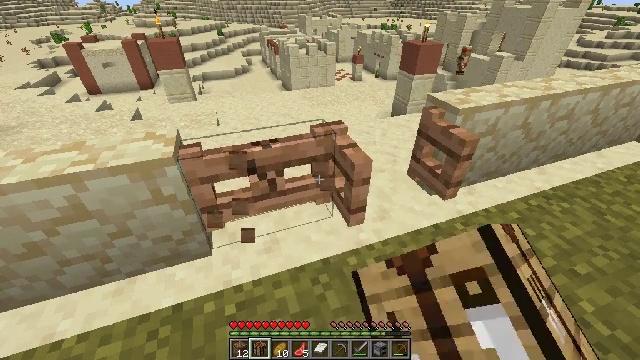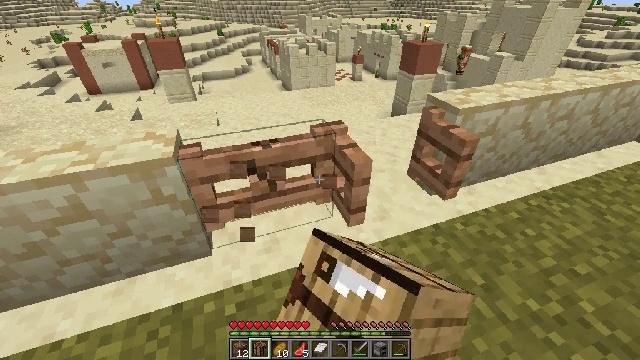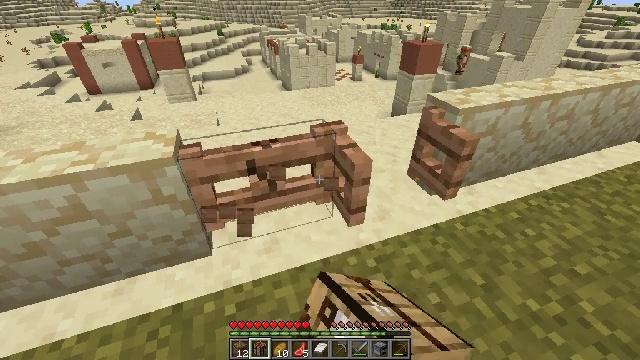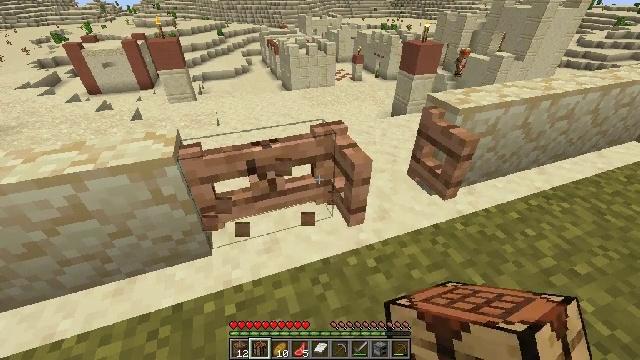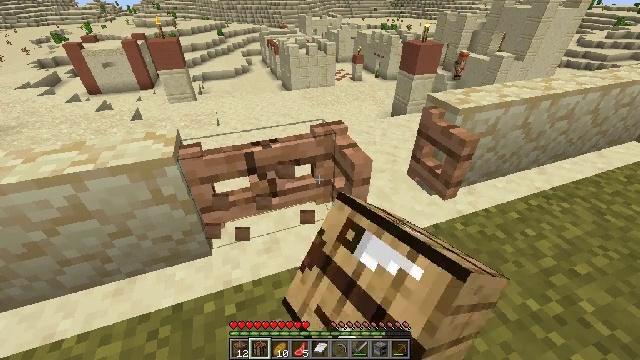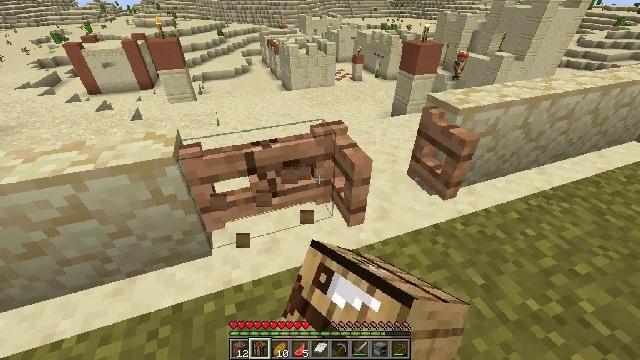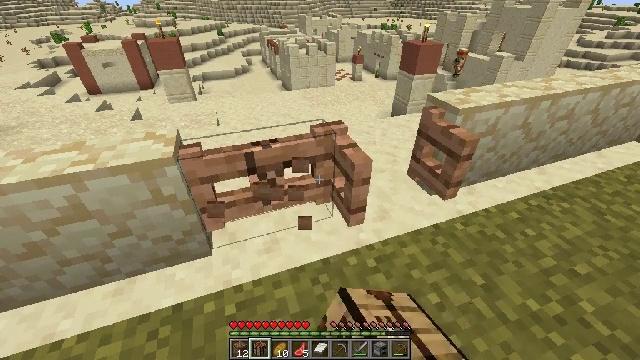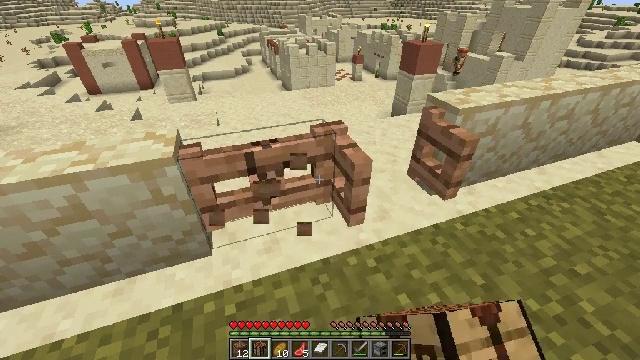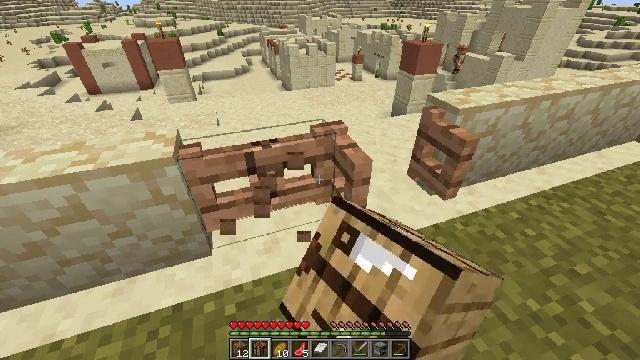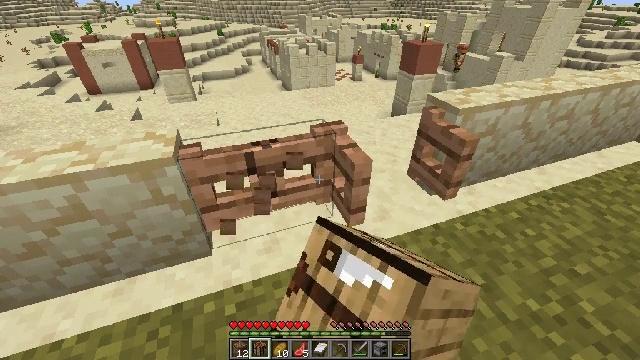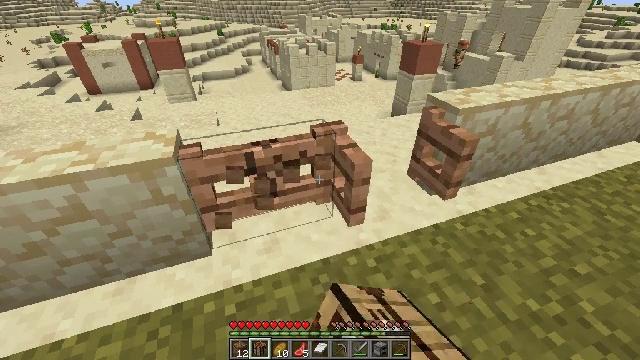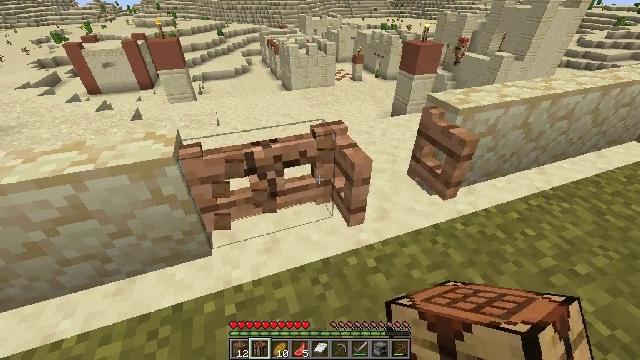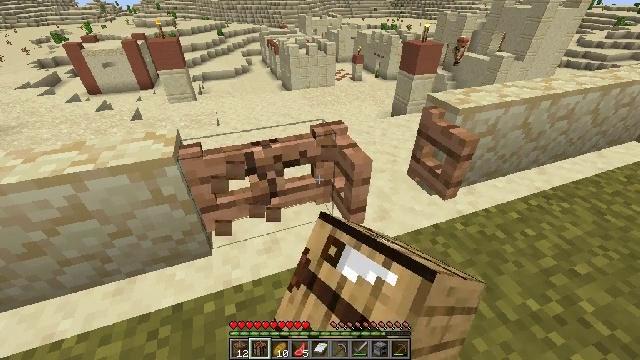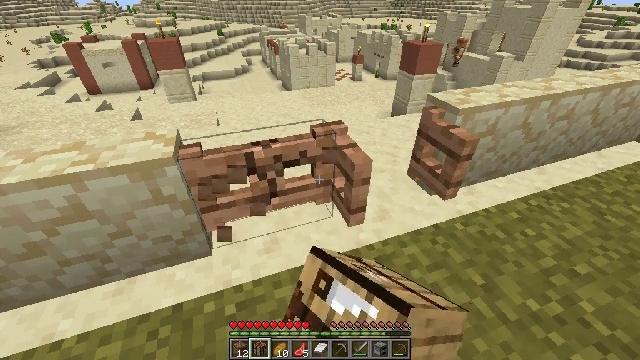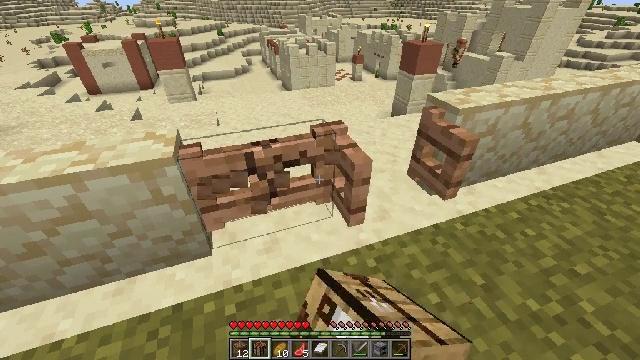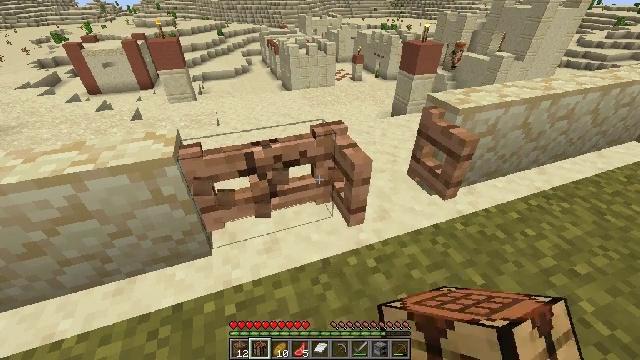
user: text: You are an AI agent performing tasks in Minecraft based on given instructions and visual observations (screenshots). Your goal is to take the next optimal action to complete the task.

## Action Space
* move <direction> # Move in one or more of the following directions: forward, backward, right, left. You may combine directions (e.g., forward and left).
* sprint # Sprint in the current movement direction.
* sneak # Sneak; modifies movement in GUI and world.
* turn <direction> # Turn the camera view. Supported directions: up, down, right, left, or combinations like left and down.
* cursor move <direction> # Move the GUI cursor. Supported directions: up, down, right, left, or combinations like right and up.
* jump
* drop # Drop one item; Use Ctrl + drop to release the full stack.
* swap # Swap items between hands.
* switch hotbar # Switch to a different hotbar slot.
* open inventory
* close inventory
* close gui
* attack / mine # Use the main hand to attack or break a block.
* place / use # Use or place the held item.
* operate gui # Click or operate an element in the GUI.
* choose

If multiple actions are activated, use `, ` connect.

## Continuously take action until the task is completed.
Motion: motion action
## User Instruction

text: Attack the jungle fence gate to remove it.
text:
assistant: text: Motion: attack / mine
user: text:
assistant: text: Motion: attack / mine
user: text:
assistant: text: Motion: attack / mine
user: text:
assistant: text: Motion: attack / mine
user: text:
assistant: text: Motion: attack / mine
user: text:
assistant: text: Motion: attack / mine
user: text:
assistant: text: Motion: attack / mine
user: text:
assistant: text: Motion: attack / mine
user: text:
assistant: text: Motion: attack / mine
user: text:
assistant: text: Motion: attack / mine
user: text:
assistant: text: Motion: attack / mine
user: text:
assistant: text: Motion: attack / mine
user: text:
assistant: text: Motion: attack / mine
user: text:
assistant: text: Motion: attack / mine
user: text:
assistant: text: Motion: attack / mine
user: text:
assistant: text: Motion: attack / mine
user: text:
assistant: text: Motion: attack / mine
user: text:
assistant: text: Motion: attack / mine
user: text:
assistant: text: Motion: attack / mine
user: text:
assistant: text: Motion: attack / mine
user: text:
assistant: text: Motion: attack / mine
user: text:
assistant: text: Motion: attack / mine
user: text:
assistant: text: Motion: attack / mine
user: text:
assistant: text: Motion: attack / mine
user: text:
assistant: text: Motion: attack / mine
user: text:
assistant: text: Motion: attack / mine
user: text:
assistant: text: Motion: attack / mine
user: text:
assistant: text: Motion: attack / mine
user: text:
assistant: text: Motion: attack / mine
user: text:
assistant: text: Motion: attack / mine